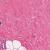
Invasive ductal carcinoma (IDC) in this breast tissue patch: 0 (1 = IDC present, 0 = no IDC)